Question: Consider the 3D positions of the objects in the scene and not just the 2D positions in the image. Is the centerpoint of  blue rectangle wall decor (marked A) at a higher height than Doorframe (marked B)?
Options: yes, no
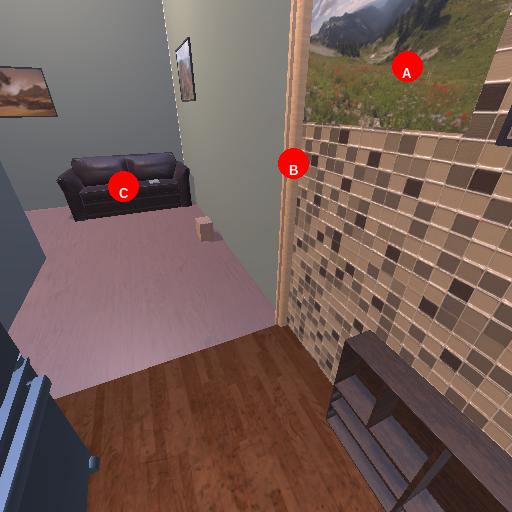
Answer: yes